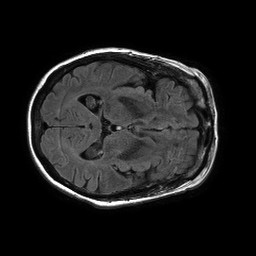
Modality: FLAIR
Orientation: axial
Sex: female
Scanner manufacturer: philips
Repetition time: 11 s
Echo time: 0.125 s